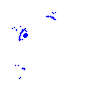
Particle: pion